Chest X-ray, PA view. Patient: 50 years old, sex M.
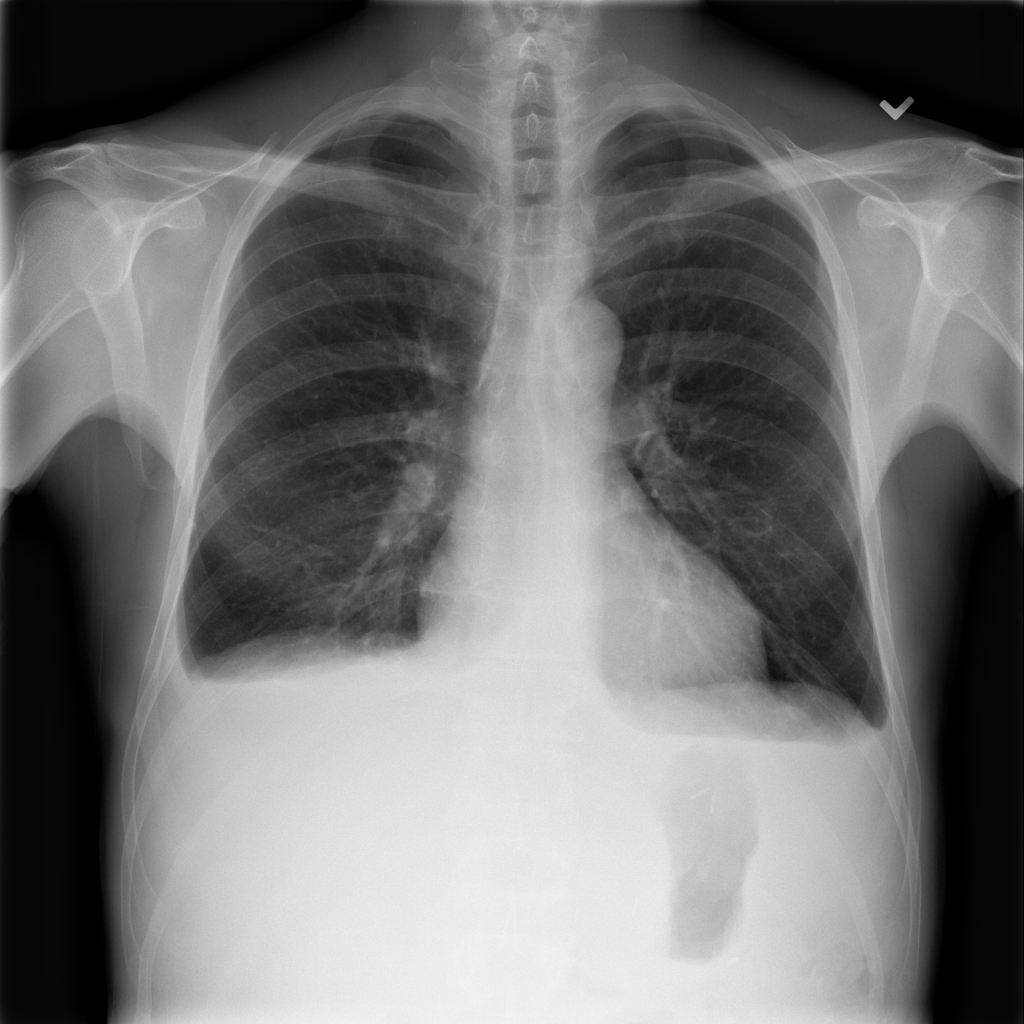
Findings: Effusion